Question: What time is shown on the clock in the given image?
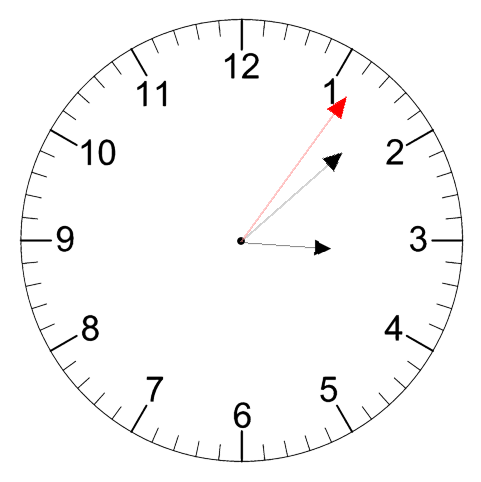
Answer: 03:08:06